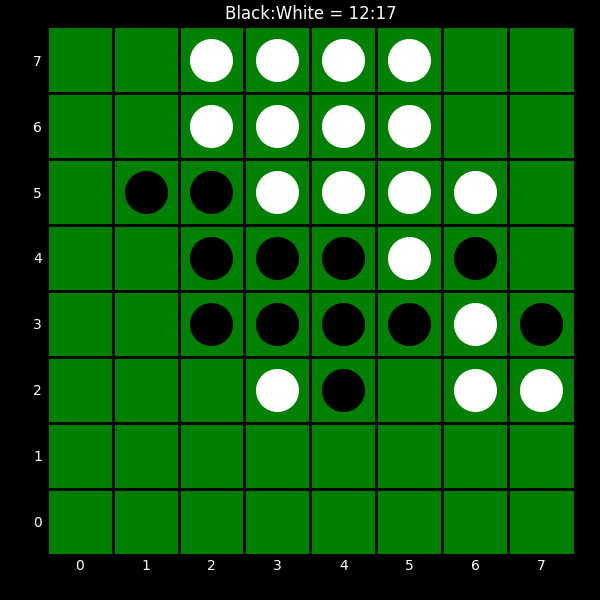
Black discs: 12
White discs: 17